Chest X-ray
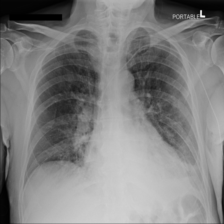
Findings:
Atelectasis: negative
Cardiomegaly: negative
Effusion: positive
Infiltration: positive
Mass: negative
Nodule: negative
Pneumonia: negative
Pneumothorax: negative
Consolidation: negative
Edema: negative
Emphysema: negative
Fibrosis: negative
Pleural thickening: negative
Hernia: negative